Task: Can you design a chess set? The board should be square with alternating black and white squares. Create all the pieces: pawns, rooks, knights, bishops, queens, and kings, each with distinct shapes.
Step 308:
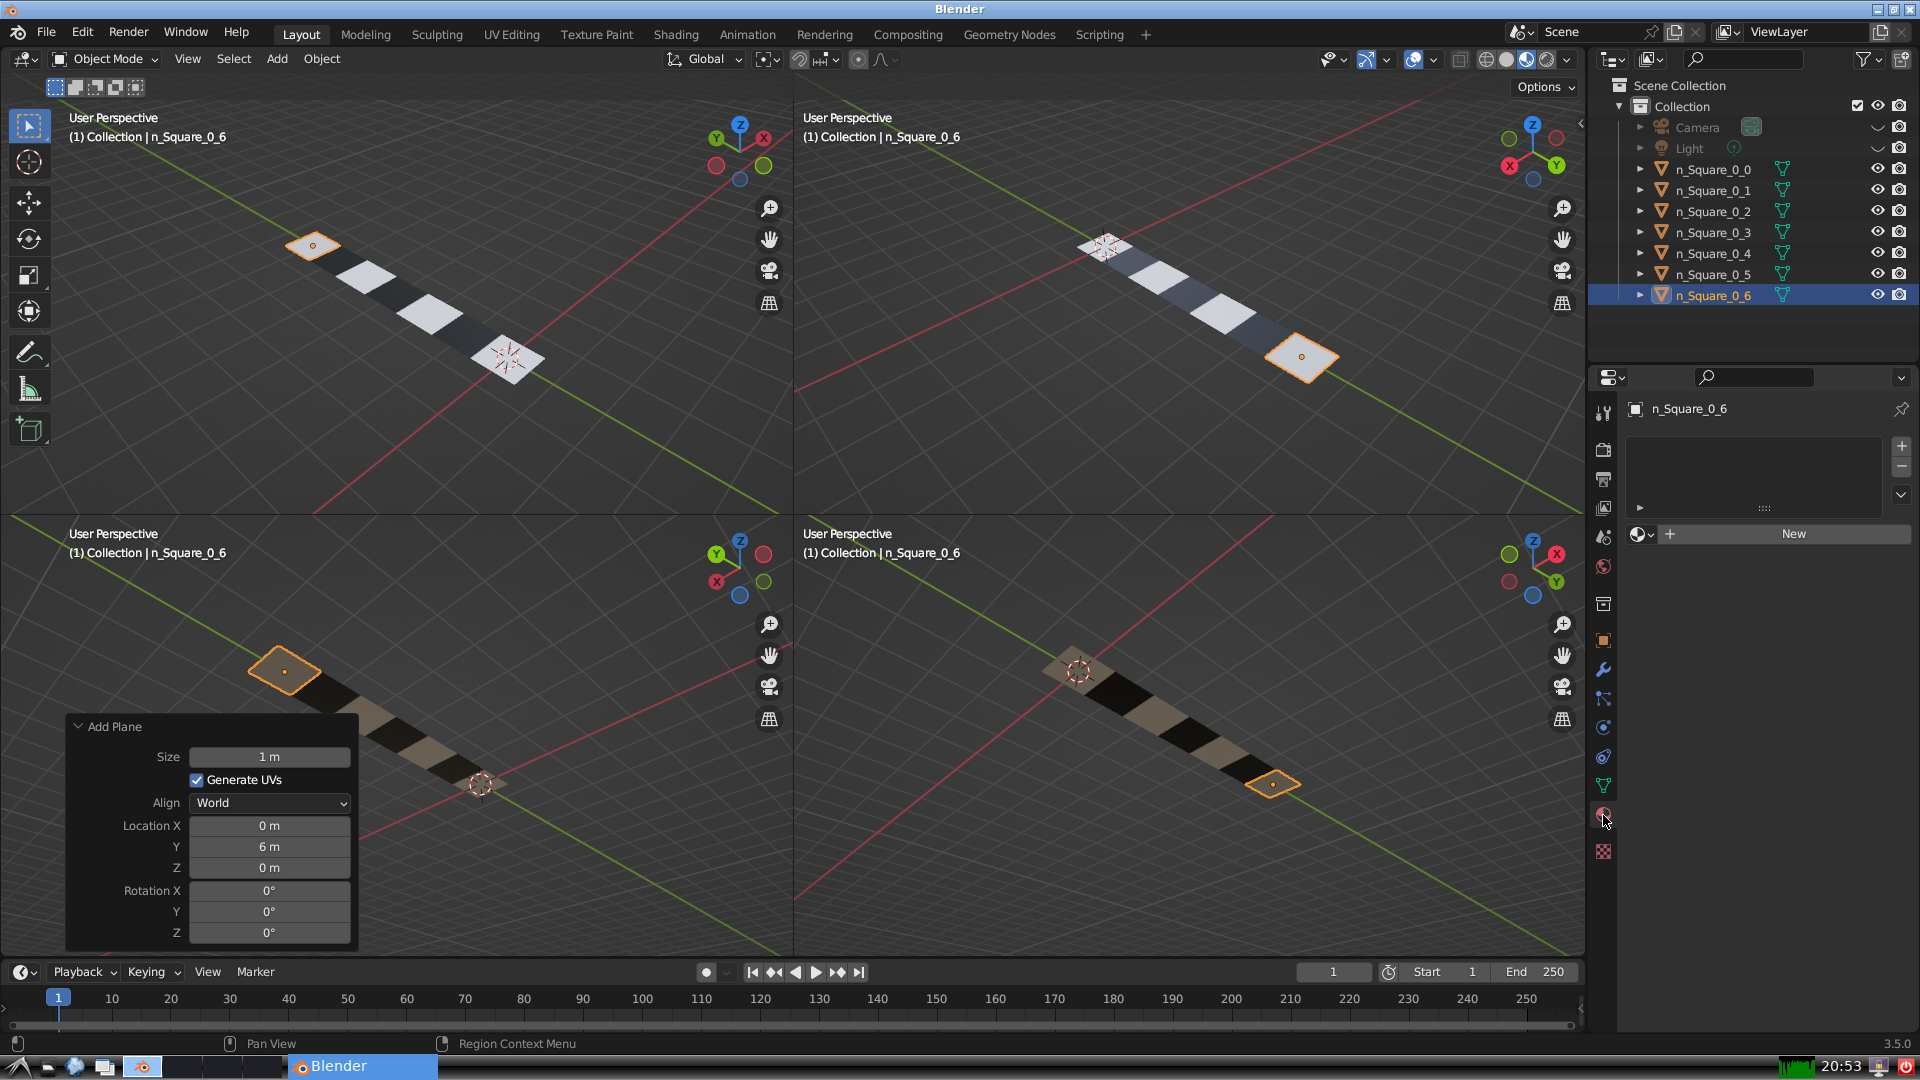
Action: {"mouse_move": [1636, 534]}